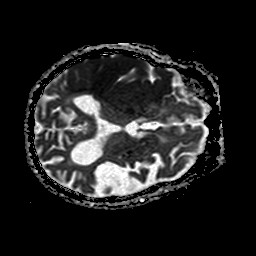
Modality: ADC
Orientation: axial
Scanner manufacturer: philips
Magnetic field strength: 1.5 T
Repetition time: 3.692 s
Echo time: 0.09411 s